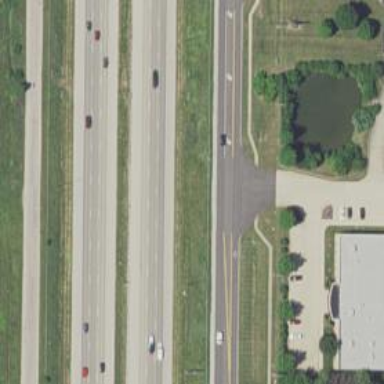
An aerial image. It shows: Tertiary road with asphalt surface and sidewalk on the left.